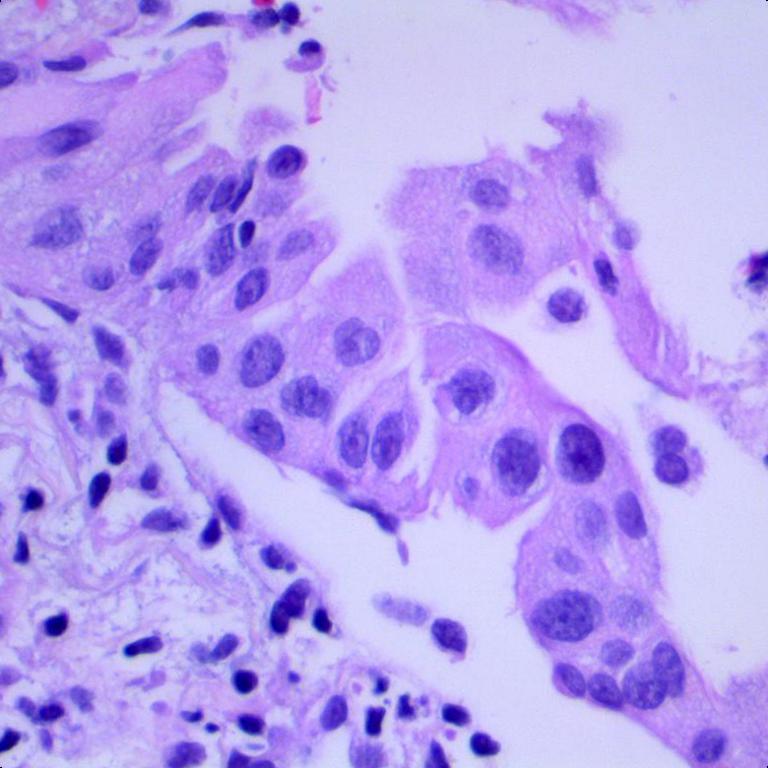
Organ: lung
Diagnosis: adenocarcinomas